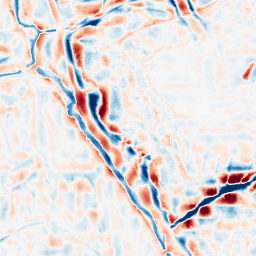
Category: wavelet
Decomposition family: wavelet_dwt
Decomposition parameters: wavelet: sym4
level: 4
Upsampling method: sinc_blackman
Upsampling parameters: scale: 2
kernel_size: 8
Upsampling scale: 2